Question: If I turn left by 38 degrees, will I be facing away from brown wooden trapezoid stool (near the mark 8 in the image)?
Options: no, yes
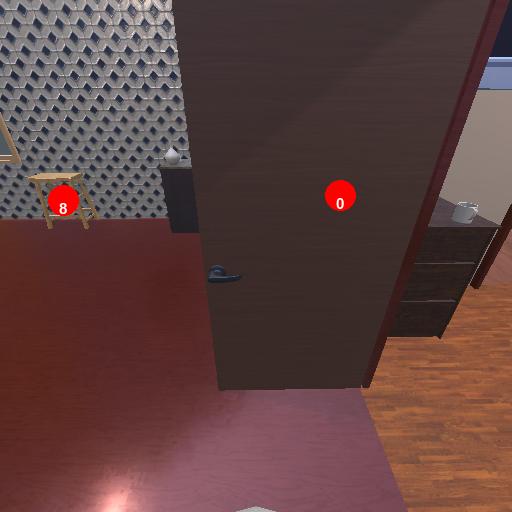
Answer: no